Field crop: maize
Growth stage: 2
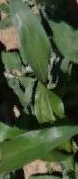
Species: maize